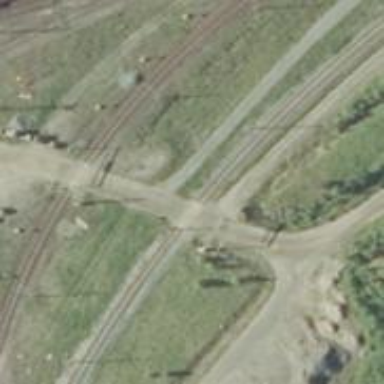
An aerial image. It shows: Railway yard with electrified contact lines.